Question: I have a windows program built on WPF. I am making it more customizable for the end user by utilizing an ini file. Currently I have a ComboBox with several items, and a StackPanel between sections of the ComboBox:

Here is the XAML:
'''
<ComboBox Grid.ColumnSpan="2" Grid.Column="0" HorizontalAlignment="Stretch" Margin="75,0,5,5" Grid.Row="1" VerticalAlignment="Top">
<ComboBoxItem IsEnabled="False">
<StackPanel>
<TextBlock Text="50% Margin" />
<Rectangle />
</StackPanel>
</ComboBoxItem>
<ComboBoxItem Content="Windows" Uid="0" />
<ComboBoxItem Content="Gutters" Uid="0" />
<ComboBoxItem Content="Insulation" Uid="0" />
<ComboBoxItem Content="Doors" Uid="0" />
<ComboBoxItem IsEnabled="False">
<StackPanel>
<TextBlock Text="50% Margin, No Overage" />
<Rectangle />
</StackPanel>
</ComboBoxItem>
<ComboBoxItem Content="Kitchens" Uid="1" />
<ComboBoxItem Content="Bathrooms" Uid="1" />
<ComboBoxItem Content="Additions" Uid="1" />
<ComboBoxItem Content="Basements" Uid="1" />
<ComboBoxItem IsEnabled="False">
<StackPanel>
<TextBlock Text="35% Margin" />
<Rectangle />
</StackPanel>
</ComboBoxItem>
<ComboBoxItem Content="Siding" Uid="2" />
<ComboBoxItem Content="Roofing" Uid="2" />
</ComboBox>
'''
How do I add the StackPanel inside of the ComboBox item programatically? Unfortunately for me, ComboBoxItem does not have a children property which would make this really easy.
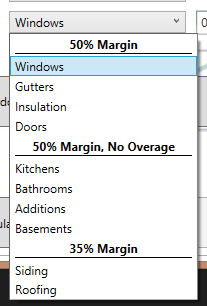
Answer: 'ComboBoxItem' has a 'Content' property that should do what you want.
In general if you want to know to which property the XAML content of an element is mapped to, walk up the and look for the '[ContentPropertyAttribute]' attribute.
'ComboBoxItem' inherits from 'ListBoxItem' which itself inherits from 'ContentControl' which is "tagged" with '[ContentPropertyAttribute("Content")]'. :)